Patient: sex F, age 62
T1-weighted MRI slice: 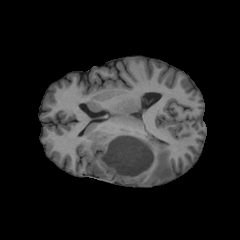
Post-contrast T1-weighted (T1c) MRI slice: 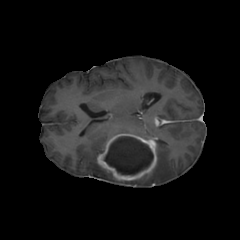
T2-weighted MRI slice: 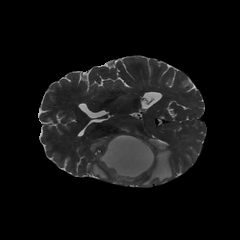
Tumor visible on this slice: yes
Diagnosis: Glioblastoma, IDH-wildtype
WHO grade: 4